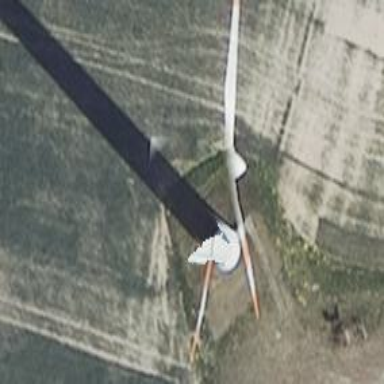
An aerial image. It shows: Wind generator powered by Vestas horizontal axis wind turbine.